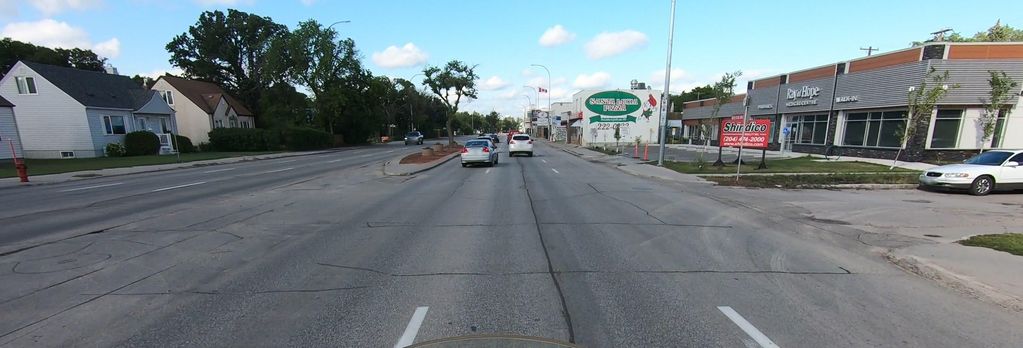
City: winnipeg